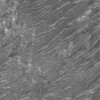
Label: not_dusty